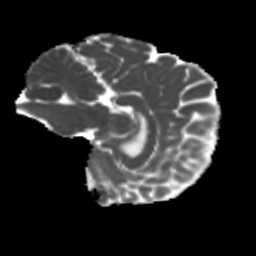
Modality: MD
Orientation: sagittal
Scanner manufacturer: siemens
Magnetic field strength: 3 T
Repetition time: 4 s
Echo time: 0.0594 s